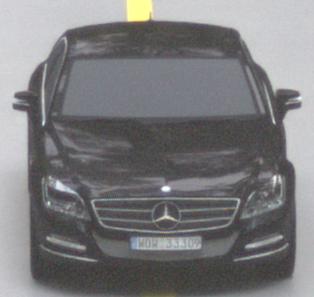
Make: Mercedes-Benz
Model: CLS Coupé 350
Detailed model: CLS-Class (218) Coupé
Model produced from: 2011/01
Model produced until: 2014/07
Doors: 4
Color: black
Road condition: wet road
Daytime: sunrise or sunset
Contrast: medium contrast